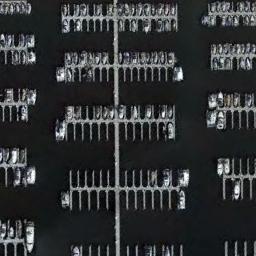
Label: harbor